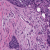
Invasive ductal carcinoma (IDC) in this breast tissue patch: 1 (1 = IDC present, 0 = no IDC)